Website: macys
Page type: customer-info-address
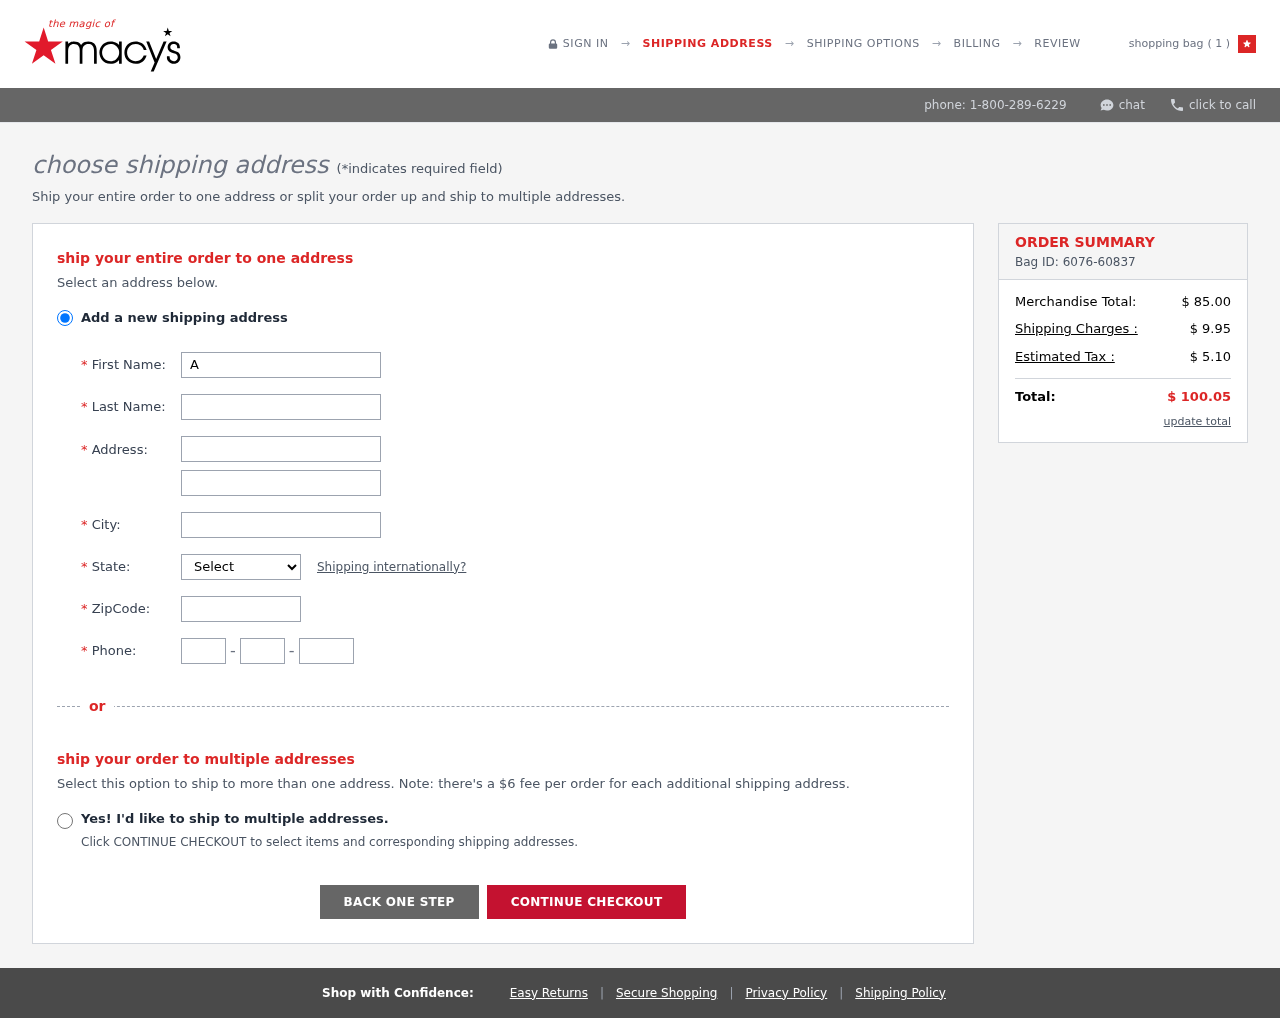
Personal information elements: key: PII_CITY
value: South Davidfort
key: PII_FIRSTNAME
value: Anna
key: PII_LASTNAME
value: Macias
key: PII_PHONE_AREA
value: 351
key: PII_PHONE_PREFIX
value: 627
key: PII_PHONE_SUFFIX
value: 6128
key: PII_POSTCODE
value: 94072
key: PII_STATE_ABBR
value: MA
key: PII_STREET
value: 71250 Gray Vista
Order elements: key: ORDER_NUM_ITEMS
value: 1
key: ORDER_ID
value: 6076-60837
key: ORDER_SUBTOTAL
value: $ 85.00
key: ORDER_SHIPPING_COST
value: $ 9.95
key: ORDER_TAX
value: $ 5.10
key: ORDER_TOTAL
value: $ 100.05